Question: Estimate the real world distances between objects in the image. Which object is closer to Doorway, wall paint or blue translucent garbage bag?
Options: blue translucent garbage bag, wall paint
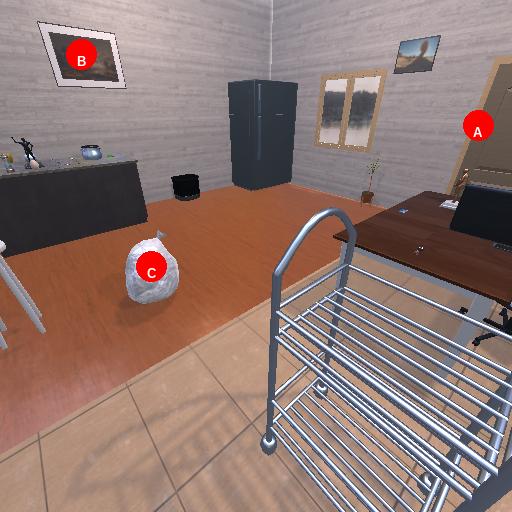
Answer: blue translucent garbage bag